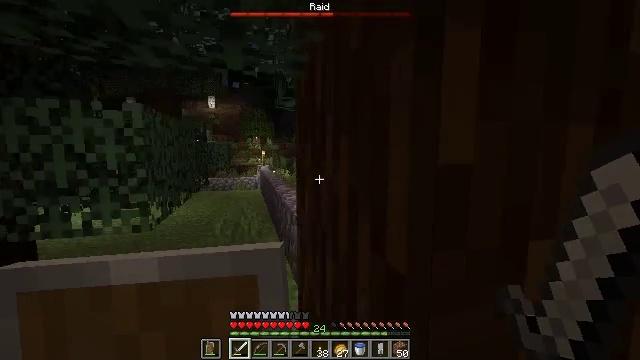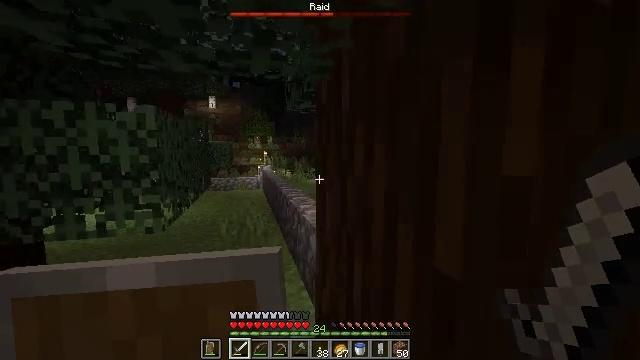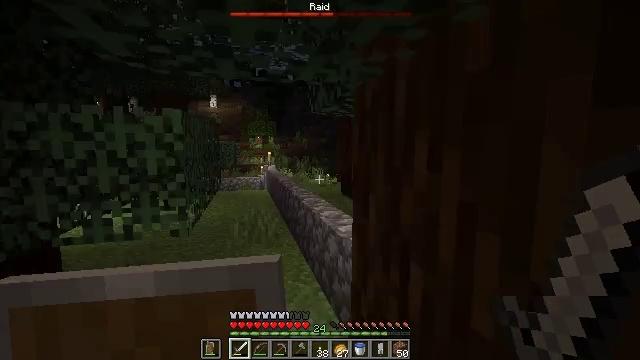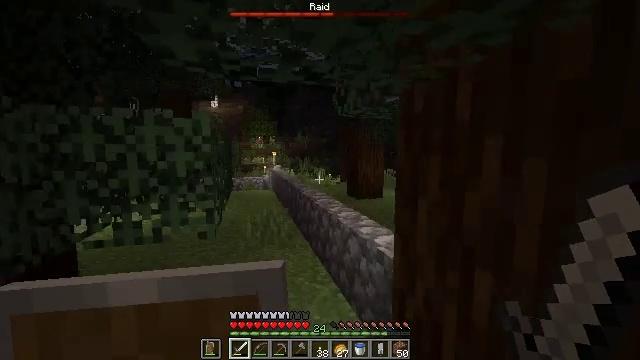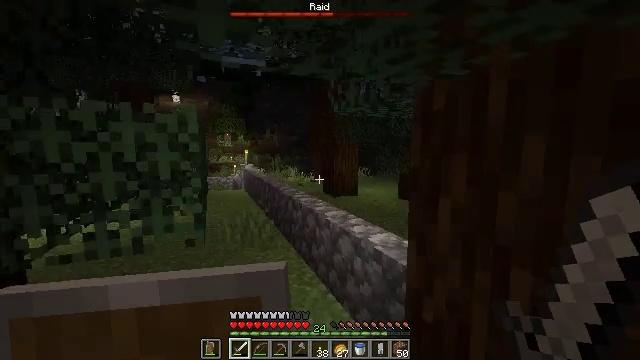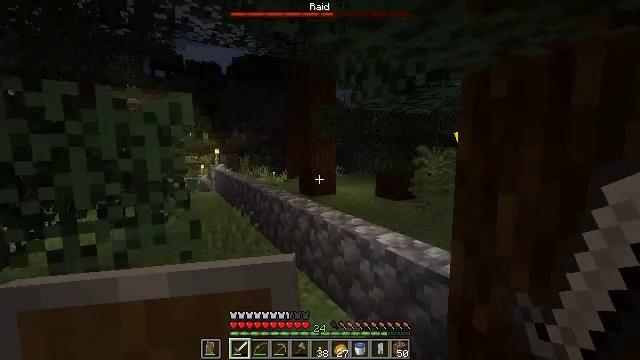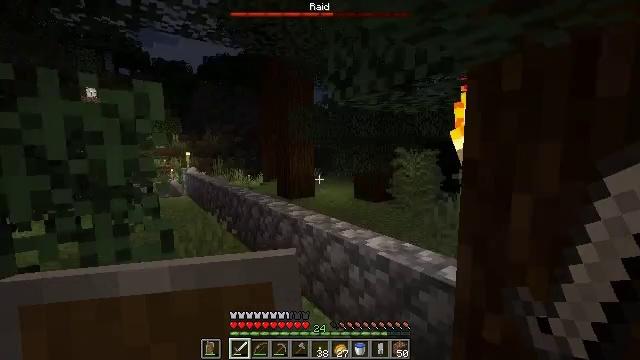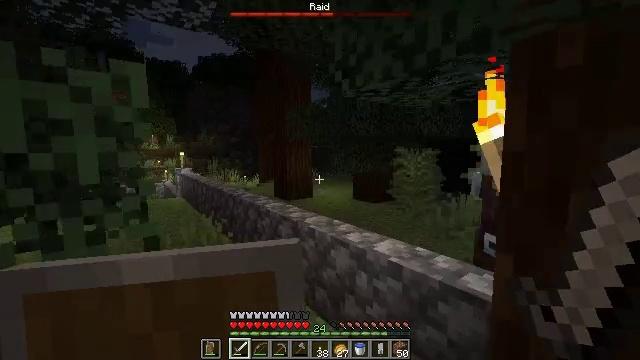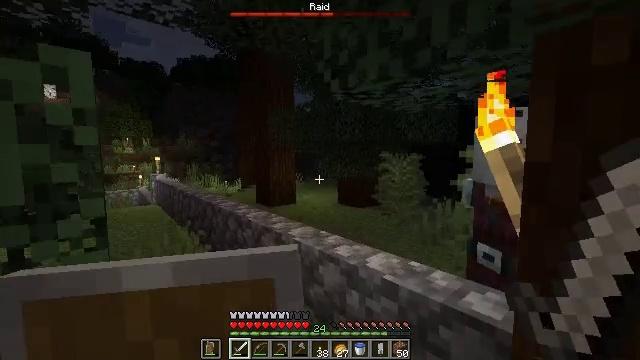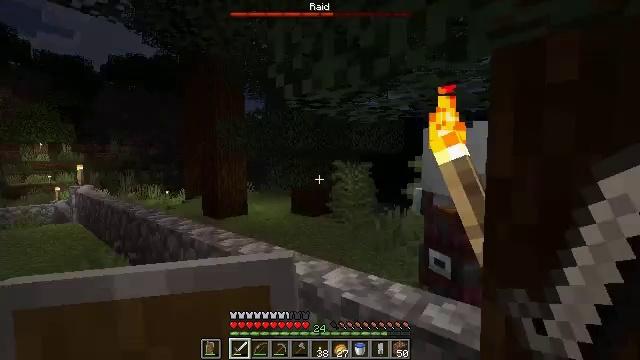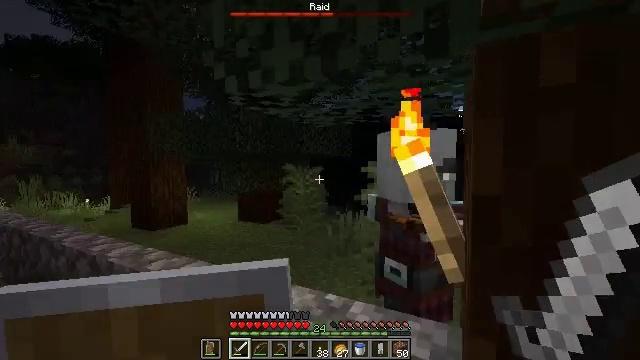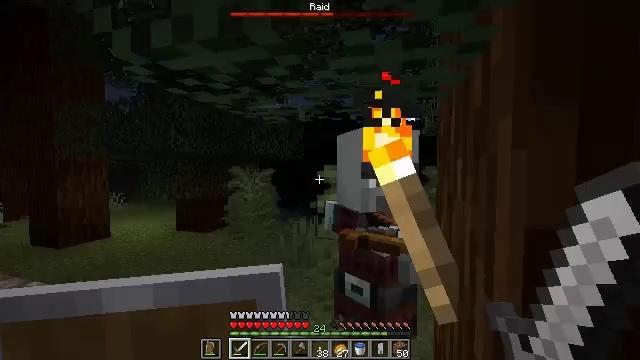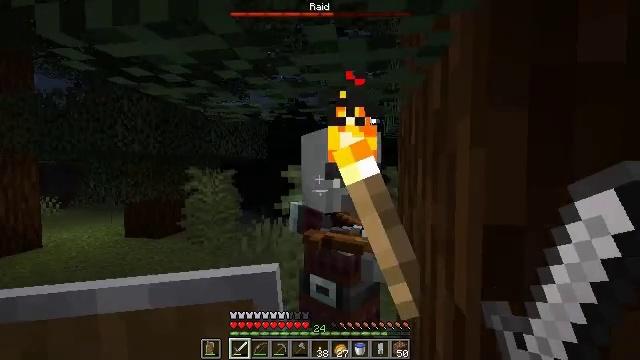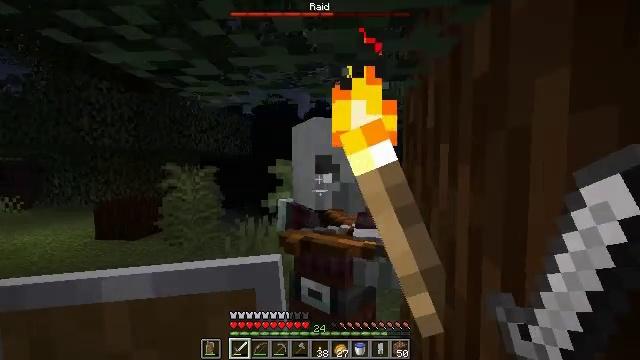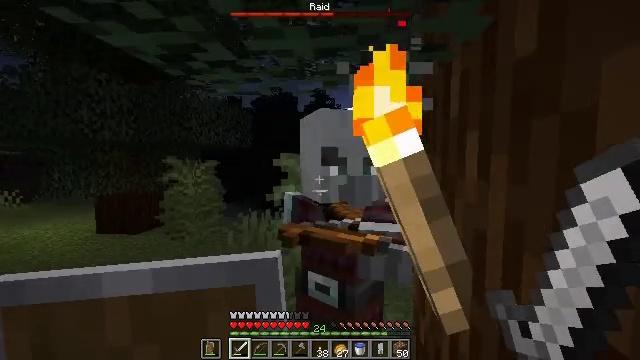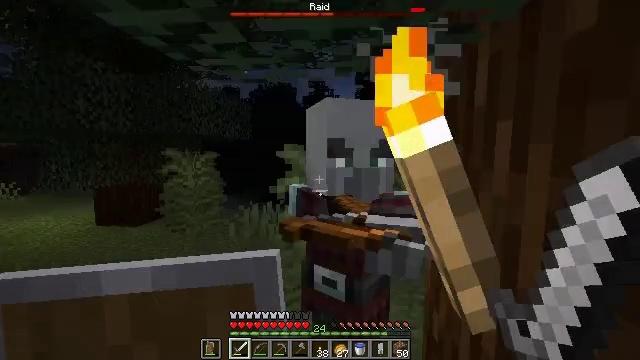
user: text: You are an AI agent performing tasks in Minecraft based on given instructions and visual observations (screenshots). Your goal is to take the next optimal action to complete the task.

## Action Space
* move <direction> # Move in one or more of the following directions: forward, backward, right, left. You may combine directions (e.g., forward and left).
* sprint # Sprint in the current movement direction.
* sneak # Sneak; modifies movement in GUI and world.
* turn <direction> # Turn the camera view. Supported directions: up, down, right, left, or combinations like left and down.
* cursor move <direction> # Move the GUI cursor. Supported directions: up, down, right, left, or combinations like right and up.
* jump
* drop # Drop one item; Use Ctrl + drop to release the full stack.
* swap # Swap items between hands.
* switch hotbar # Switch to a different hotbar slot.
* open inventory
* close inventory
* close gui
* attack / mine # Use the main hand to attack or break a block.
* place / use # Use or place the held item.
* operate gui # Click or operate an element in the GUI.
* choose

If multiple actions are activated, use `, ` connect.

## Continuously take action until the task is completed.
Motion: motion action
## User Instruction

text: Remove the large fern from the terrain.
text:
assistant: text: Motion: move left
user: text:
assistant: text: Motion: move left
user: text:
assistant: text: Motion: move forward and move left
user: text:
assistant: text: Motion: move forward and move left, turn right
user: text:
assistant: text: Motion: move forward and move left, turn right
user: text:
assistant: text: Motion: move forward, turn right
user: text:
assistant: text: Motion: move forward
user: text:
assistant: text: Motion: move forward, turn right and up
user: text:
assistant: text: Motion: move forward, turn right and up
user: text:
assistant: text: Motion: move forward, turn right
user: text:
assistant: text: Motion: move forward, turn right
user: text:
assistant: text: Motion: move forward, turn right
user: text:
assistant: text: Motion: move forward, turn right
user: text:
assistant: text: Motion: move forward and move left, turn down
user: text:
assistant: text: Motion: move forward and move left, turn down
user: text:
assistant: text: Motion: move forward and move left, turn right and down, attack / mine
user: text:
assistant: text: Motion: move forward and move left, turn right, attack / mine
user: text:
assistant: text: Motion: turn right, attack / mine
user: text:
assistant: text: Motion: turn right, attack / mine
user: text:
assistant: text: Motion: attack / mine
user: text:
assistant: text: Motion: attack / mine
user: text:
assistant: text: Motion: attack / mine